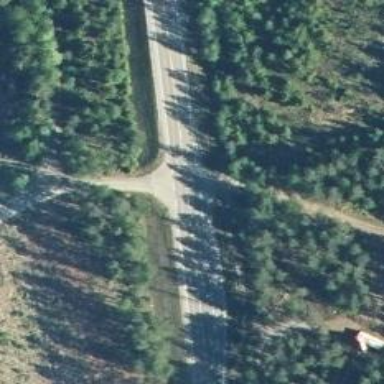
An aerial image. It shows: Asphalt road classified as primary highway.